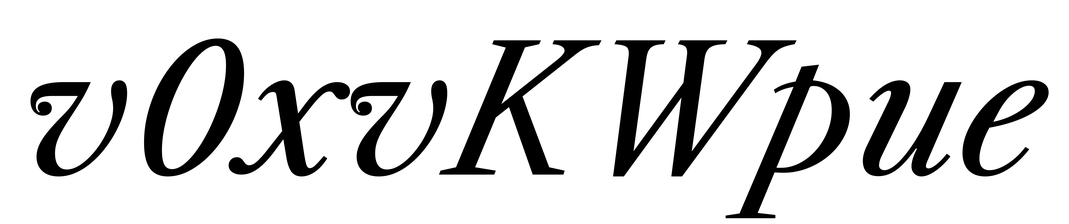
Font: LibreCaslonText-Italic_Italic